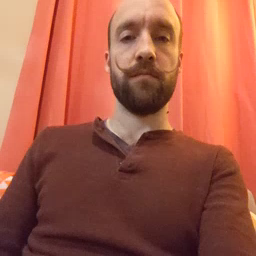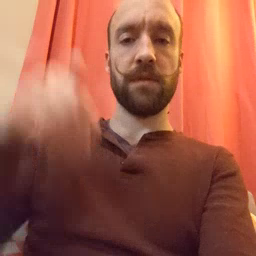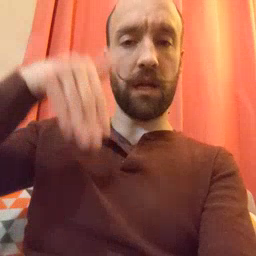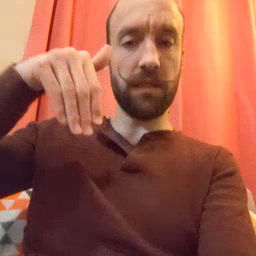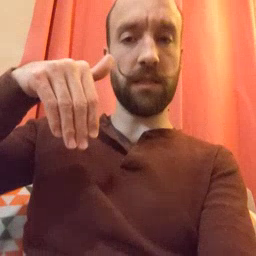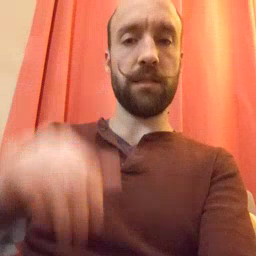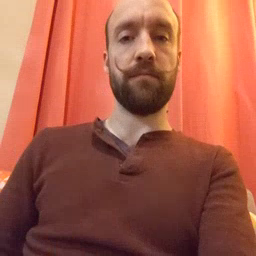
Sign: night